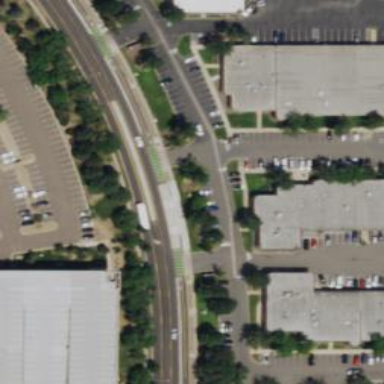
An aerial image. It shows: Tertiary road with asphalt surface. There is separate sidewalk along the road.